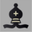
Piece: bB